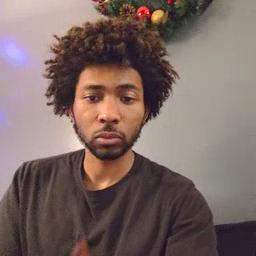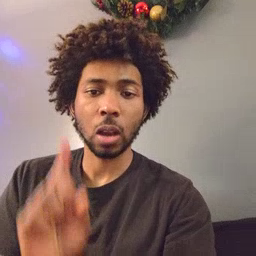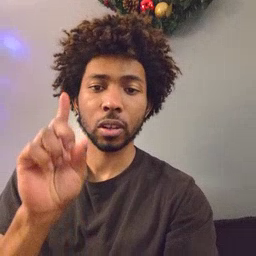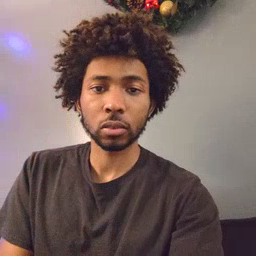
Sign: up